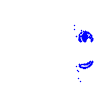
Particle: kaon